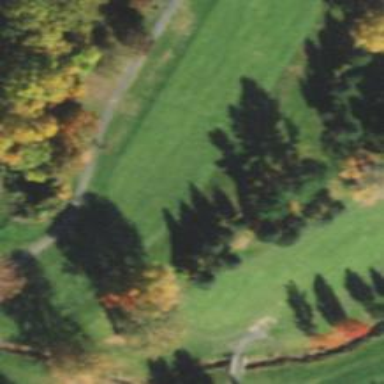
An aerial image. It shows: View of golf hole.